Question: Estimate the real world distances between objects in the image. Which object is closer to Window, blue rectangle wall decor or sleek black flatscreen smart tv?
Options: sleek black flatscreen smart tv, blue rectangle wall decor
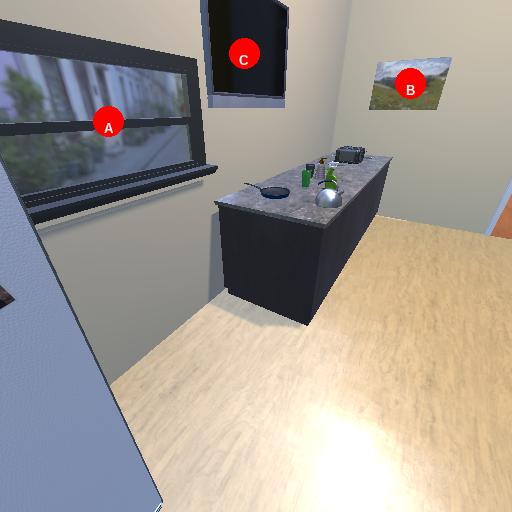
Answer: sleek black flatscreen smart tv